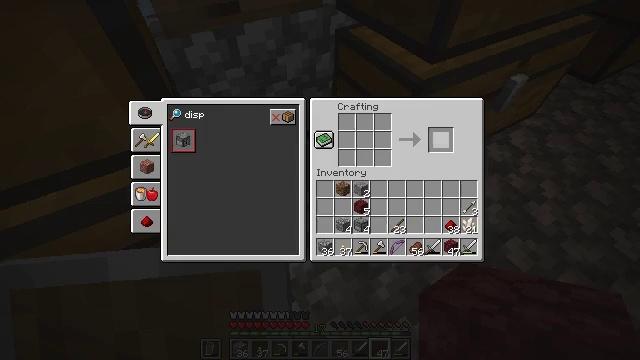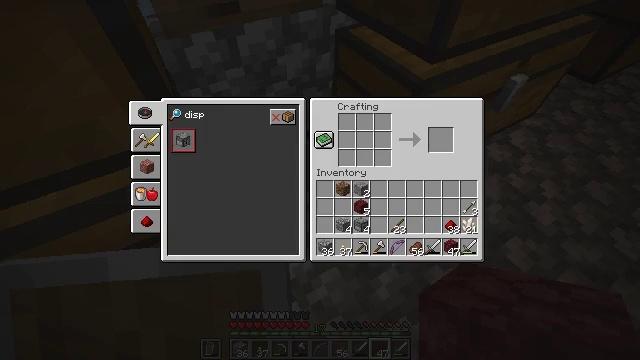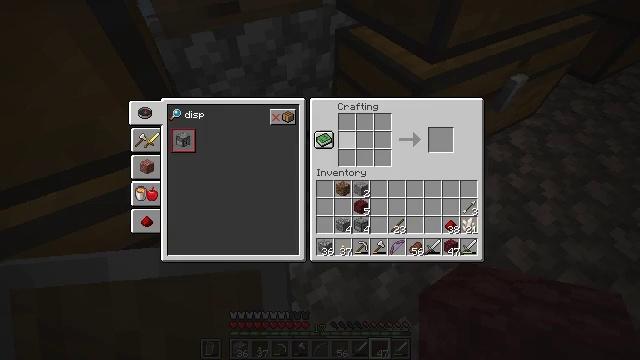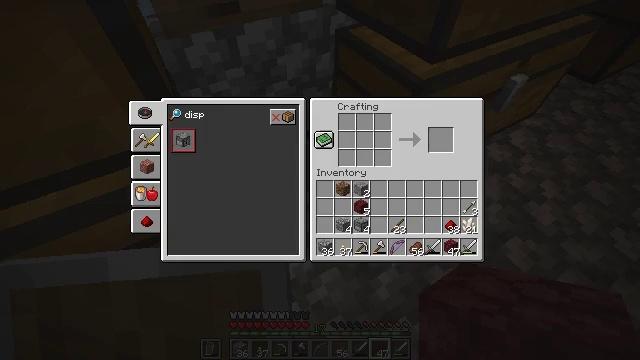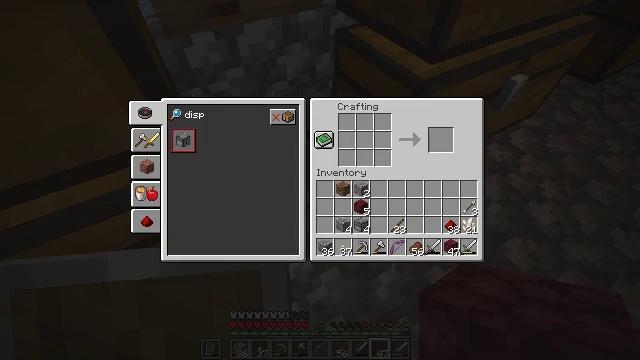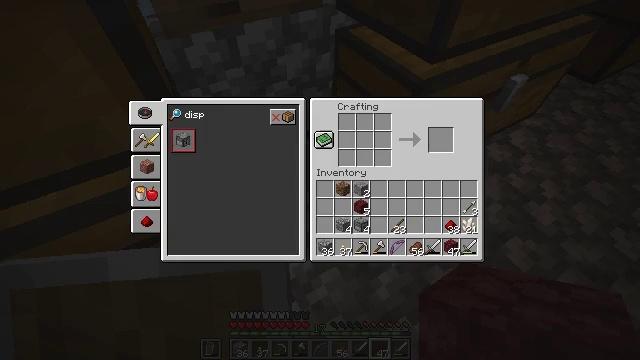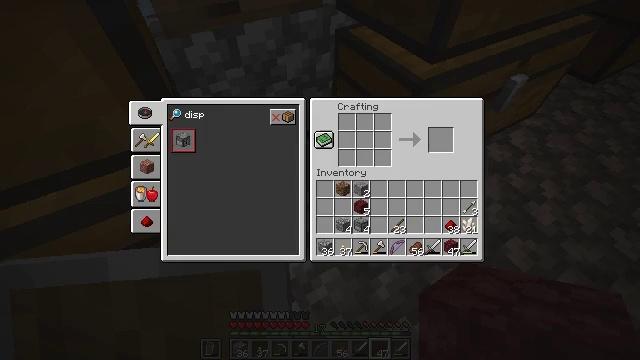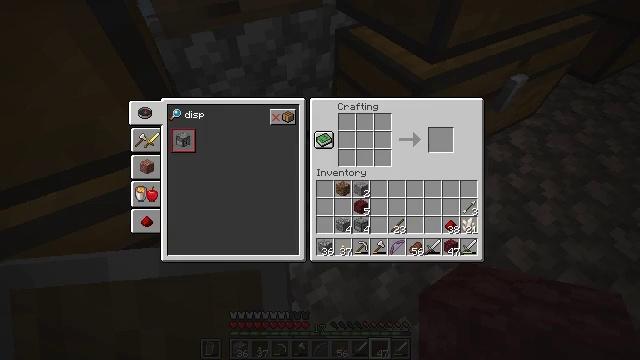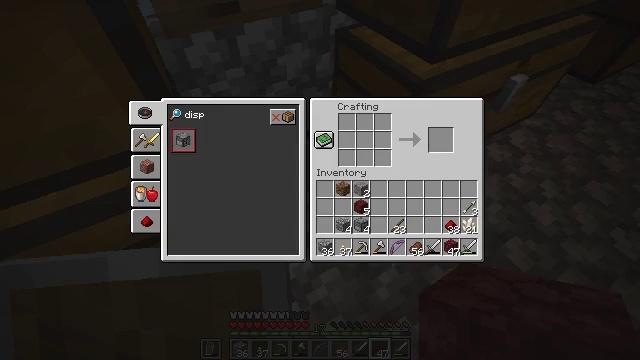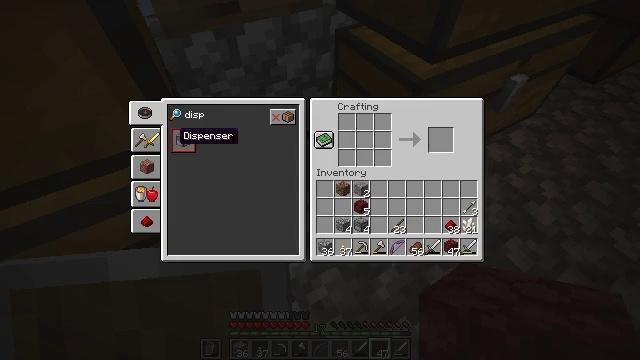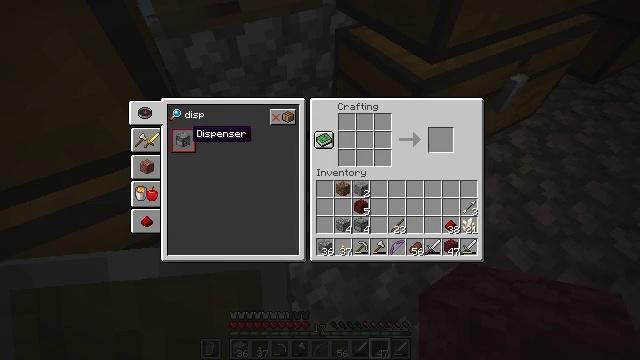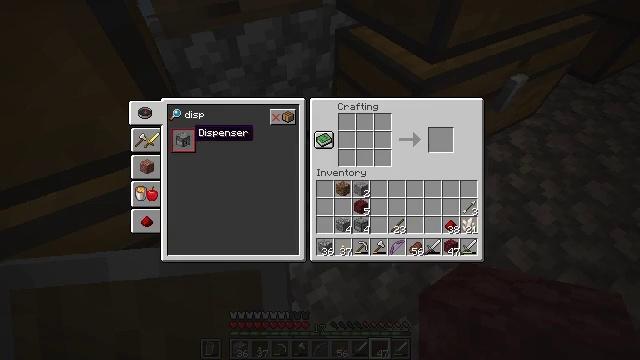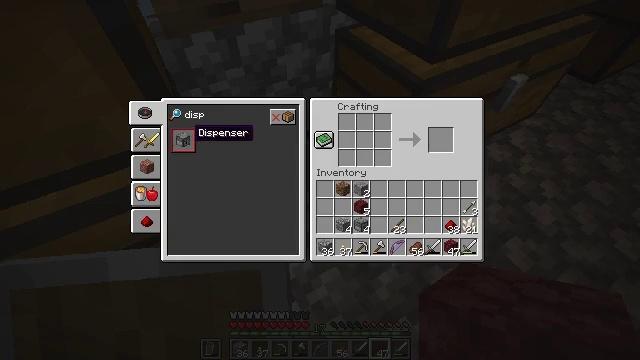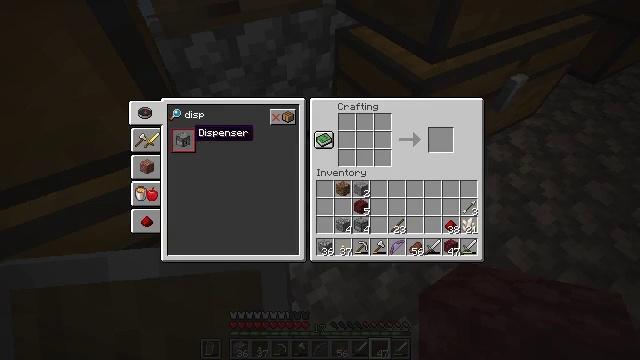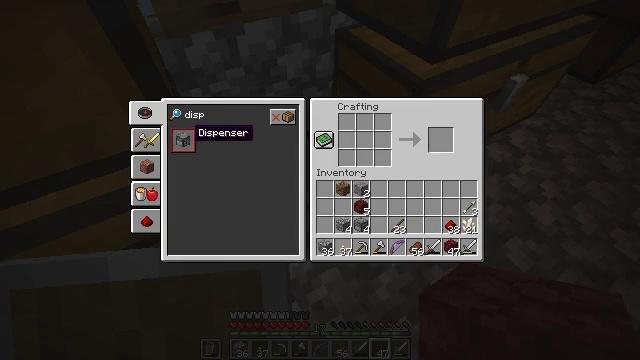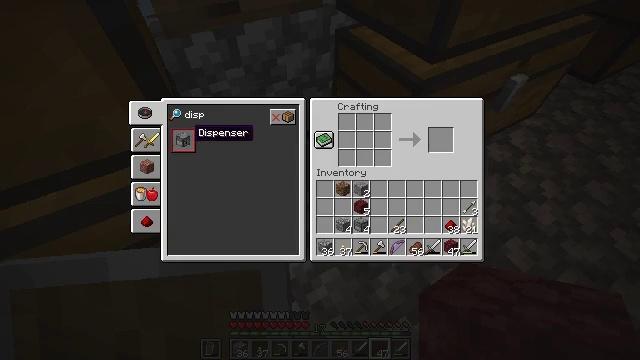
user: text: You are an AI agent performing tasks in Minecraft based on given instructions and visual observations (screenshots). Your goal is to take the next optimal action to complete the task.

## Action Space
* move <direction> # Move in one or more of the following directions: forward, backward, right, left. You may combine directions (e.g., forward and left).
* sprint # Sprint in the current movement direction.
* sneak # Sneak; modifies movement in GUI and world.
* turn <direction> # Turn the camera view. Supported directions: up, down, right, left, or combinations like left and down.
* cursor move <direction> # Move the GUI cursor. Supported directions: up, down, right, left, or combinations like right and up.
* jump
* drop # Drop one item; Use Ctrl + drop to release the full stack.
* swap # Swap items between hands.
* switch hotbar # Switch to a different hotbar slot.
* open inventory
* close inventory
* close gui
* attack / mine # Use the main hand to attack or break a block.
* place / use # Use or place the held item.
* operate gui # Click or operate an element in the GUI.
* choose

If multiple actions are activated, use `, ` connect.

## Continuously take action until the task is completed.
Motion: motion action
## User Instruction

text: Open the crafting table to create a stone button.
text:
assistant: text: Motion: sneak, turn left
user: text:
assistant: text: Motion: sneak, turn left and down
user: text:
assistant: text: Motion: sneak, turn left
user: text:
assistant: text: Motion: sneak, turn left
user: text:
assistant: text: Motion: sneak, turn left
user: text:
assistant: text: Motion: sneak
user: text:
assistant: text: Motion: sneak
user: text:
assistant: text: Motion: sneak
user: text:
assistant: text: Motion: sneak, turn right
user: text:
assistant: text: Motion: sneak, turn right
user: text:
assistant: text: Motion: sneak
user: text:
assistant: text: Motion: sneak
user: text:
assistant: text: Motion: sneak, attack / mine
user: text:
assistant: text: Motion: sneak, attack / mine
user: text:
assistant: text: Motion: sneak
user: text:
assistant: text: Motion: sneak
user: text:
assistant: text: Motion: no_op
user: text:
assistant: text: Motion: no_op
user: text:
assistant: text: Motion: no_op
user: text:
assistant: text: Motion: no_op
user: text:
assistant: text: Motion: no_op
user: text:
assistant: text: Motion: no_op
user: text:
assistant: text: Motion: no_op
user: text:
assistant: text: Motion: open inventory
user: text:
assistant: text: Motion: open inventory
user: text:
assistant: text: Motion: turn up, open inventory
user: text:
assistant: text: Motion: no_op
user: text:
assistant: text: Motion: no_op
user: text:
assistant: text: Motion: no_op
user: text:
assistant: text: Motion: no_op